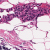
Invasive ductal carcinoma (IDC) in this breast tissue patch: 0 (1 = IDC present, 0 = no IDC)